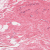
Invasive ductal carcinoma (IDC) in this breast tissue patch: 0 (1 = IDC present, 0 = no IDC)